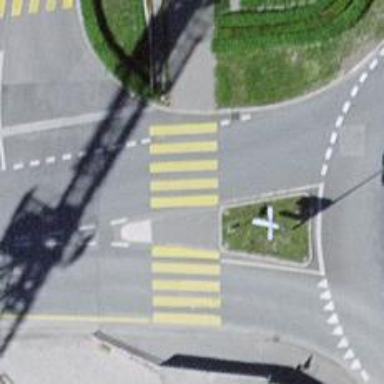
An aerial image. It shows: Uncontrolled zebra crossing with zebra markings.